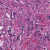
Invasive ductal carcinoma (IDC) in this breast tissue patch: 1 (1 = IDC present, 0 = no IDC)